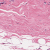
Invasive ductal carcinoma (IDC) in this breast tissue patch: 0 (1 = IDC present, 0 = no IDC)